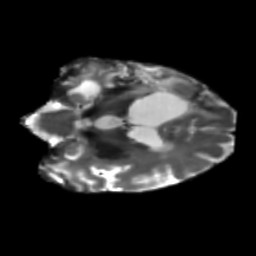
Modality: T2w
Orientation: coronal
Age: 65
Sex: female
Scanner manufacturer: siemens
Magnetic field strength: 3 T
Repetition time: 5.25 s
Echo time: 0.08 s